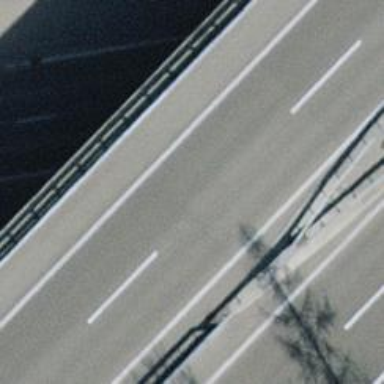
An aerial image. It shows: Bridge over motorway.